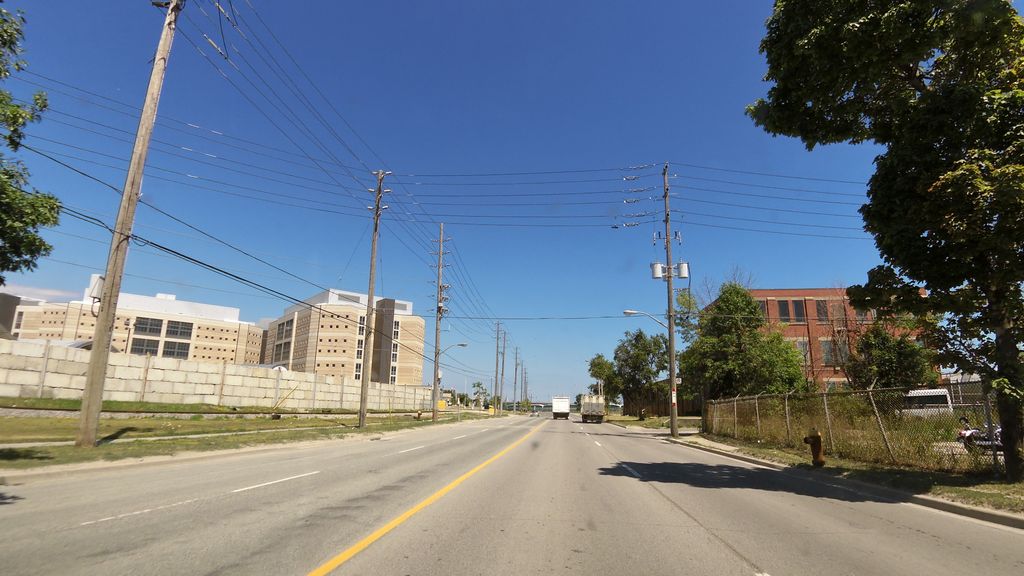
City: toronto